Aerial crown-view tile of a tropical tree (Barro Colorado Island, Panama), acquired 20250217:
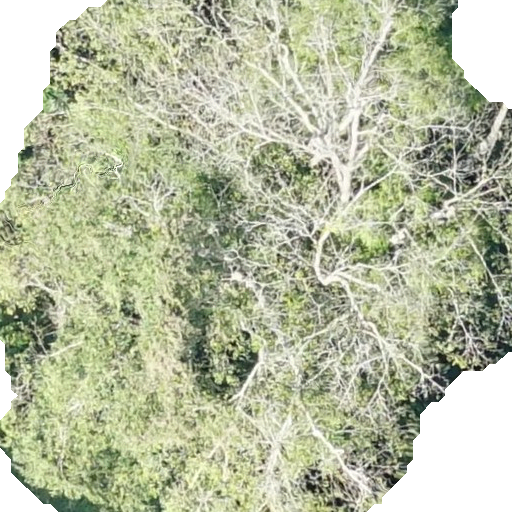
Species: Hura crepitans
GBIF accepted scientific name: Hura crepitans
Crown area: 415.0 m²